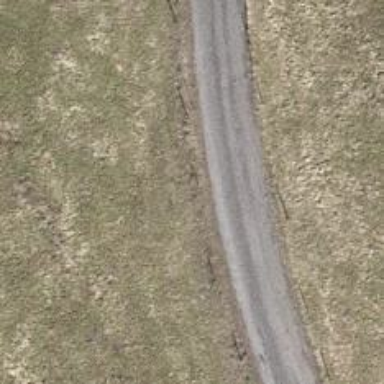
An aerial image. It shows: Tertiary road.